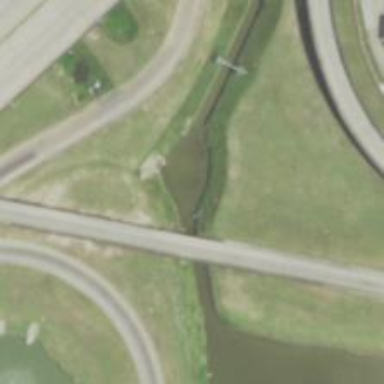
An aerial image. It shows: Canal.